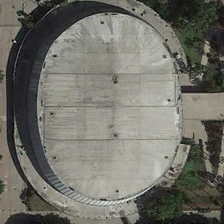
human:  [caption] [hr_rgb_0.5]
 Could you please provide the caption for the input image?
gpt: some green trees are around an oval center building .

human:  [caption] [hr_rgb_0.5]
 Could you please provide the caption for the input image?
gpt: some green trees are around an oval center building .

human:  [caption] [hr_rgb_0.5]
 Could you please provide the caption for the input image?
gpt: some green trees are around an oval center building .

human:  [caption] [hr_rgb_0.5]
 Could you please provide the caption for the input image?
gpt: some green trees are around an oval center building .

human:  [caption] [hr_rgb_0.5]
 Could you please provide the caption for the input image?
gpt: some green trees are around an oval center building .